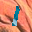
Label: 1